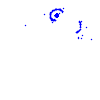
Particle: kaon